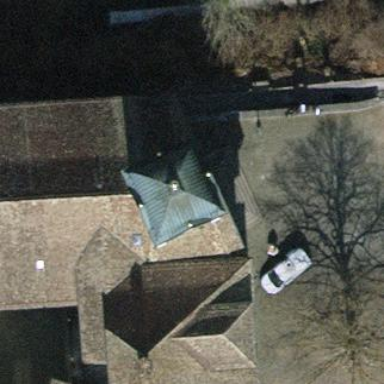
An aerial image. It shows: Bell tower with pyramidal roof shape.